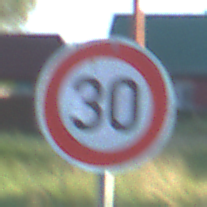
Verkehrszeichen: Geschwindigkeit30
Umgebung: Outdoor, Nature
Tageszeit: MorningAfternoon
Wetter: Clear
Licht: Natural
Jahreszeit: NotSpecified
Kontrast: HighContrast